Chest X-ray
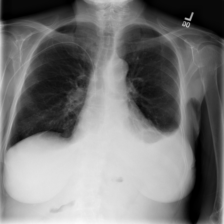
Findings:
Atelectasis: negative
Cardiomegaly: negative
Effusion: positive
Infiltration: positive
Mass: negative
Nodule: negative
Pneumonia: negative
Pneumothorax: negative
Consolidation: negative
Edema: negative
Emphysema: negative
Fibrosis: negative
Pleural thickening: negative
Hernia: negative